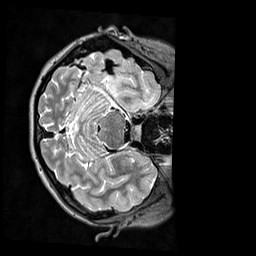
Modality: T2w
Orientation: axial
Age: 19
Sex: female
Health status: healthy
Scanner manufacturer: siemens
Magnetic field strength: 3 T
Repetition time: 3.2 s
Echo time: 0.568 s